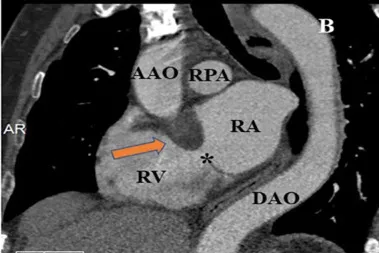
CCTA evaluating the LASH with ASD from different perspectives. (B) MPR showed significant hypertrophy of the atrial septum (arrow), producing a dumbbell shape.
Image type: radiology (ct)